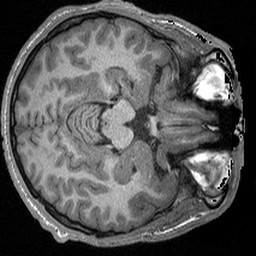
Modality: T1w
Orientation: axial
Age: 21
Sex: male